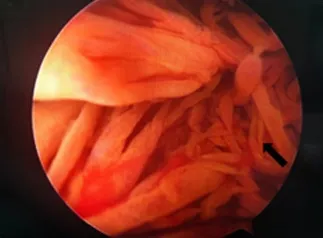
(B) Intraoperative arthroscopic pictures demonstrating synovial proliferation (arrow) suggestive of pigmented villonodular synovitis.
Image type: endoscopy (arthroscopy)